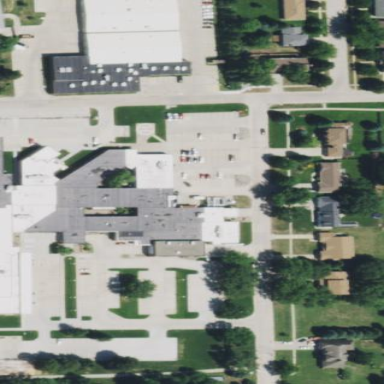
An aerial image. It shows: Healthcare facility identified as hospital.